Aerial crown-view tile of a tropical tree (Barro Colorado Island, Panama), acquired 20241112:
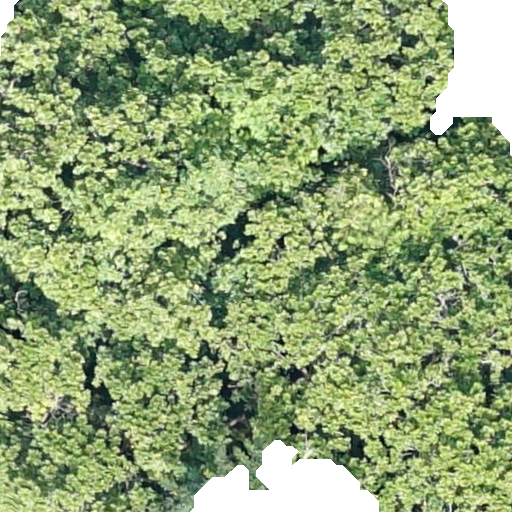
Species: Anacardium excelsum
GBIF accepted scientific name: Anacardium excelsum
Crown area: 519.562 m²